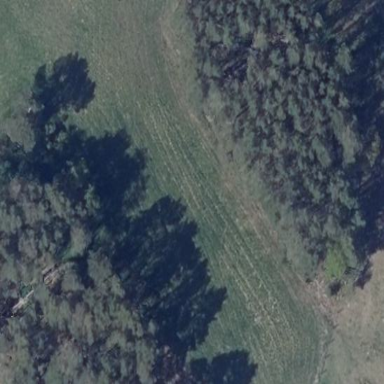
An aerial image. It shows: Woodland consisting of broadleaved trees.